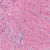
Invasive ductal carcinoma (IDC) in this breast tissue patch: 0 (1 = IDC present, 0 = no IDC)